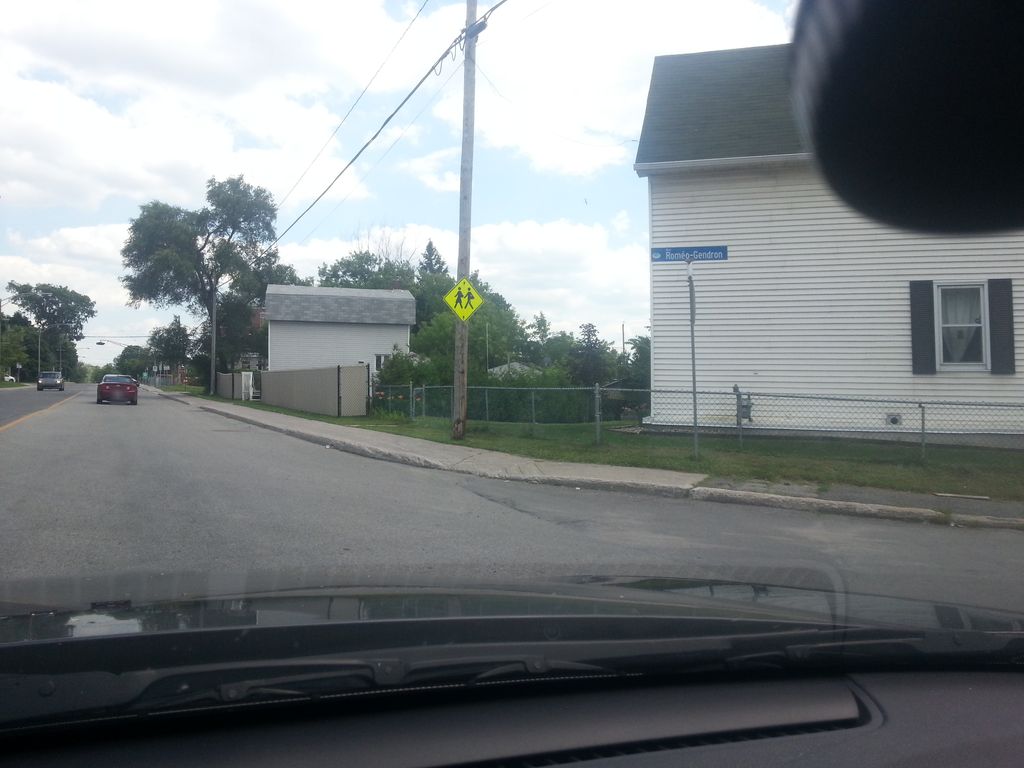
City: ottawa-gatineau